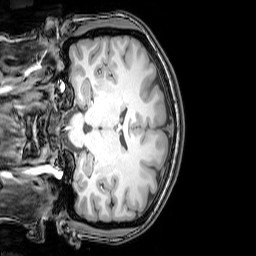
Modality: T1w
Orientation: coronal
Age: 24
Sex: female
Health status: healthy
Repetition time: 0.081 s
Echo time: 0.037 s